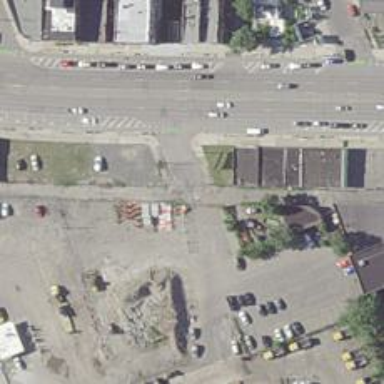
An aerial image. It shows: Alley classified as service road.